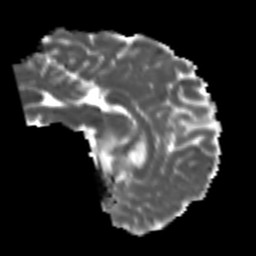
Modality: MD
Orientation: sagittal
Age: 28
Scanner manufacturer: siemens
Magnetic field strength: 3 T
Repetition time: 4.52 s
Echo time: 0.084 s